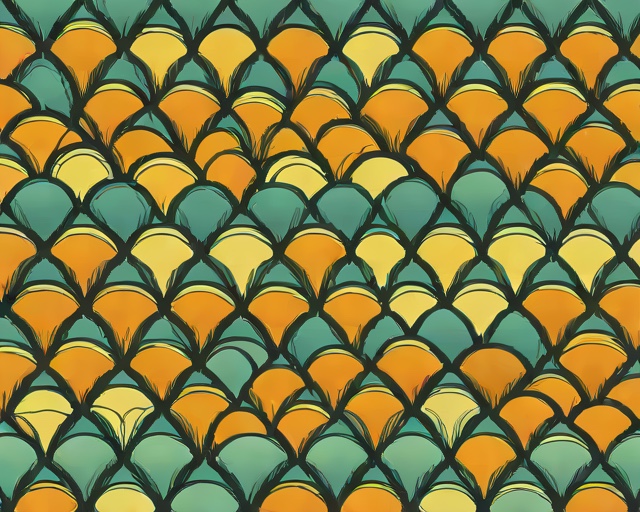
Category: Summer